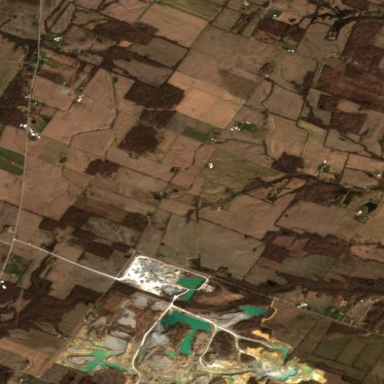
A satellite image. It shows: Quarry mine extracting aggregate resources.